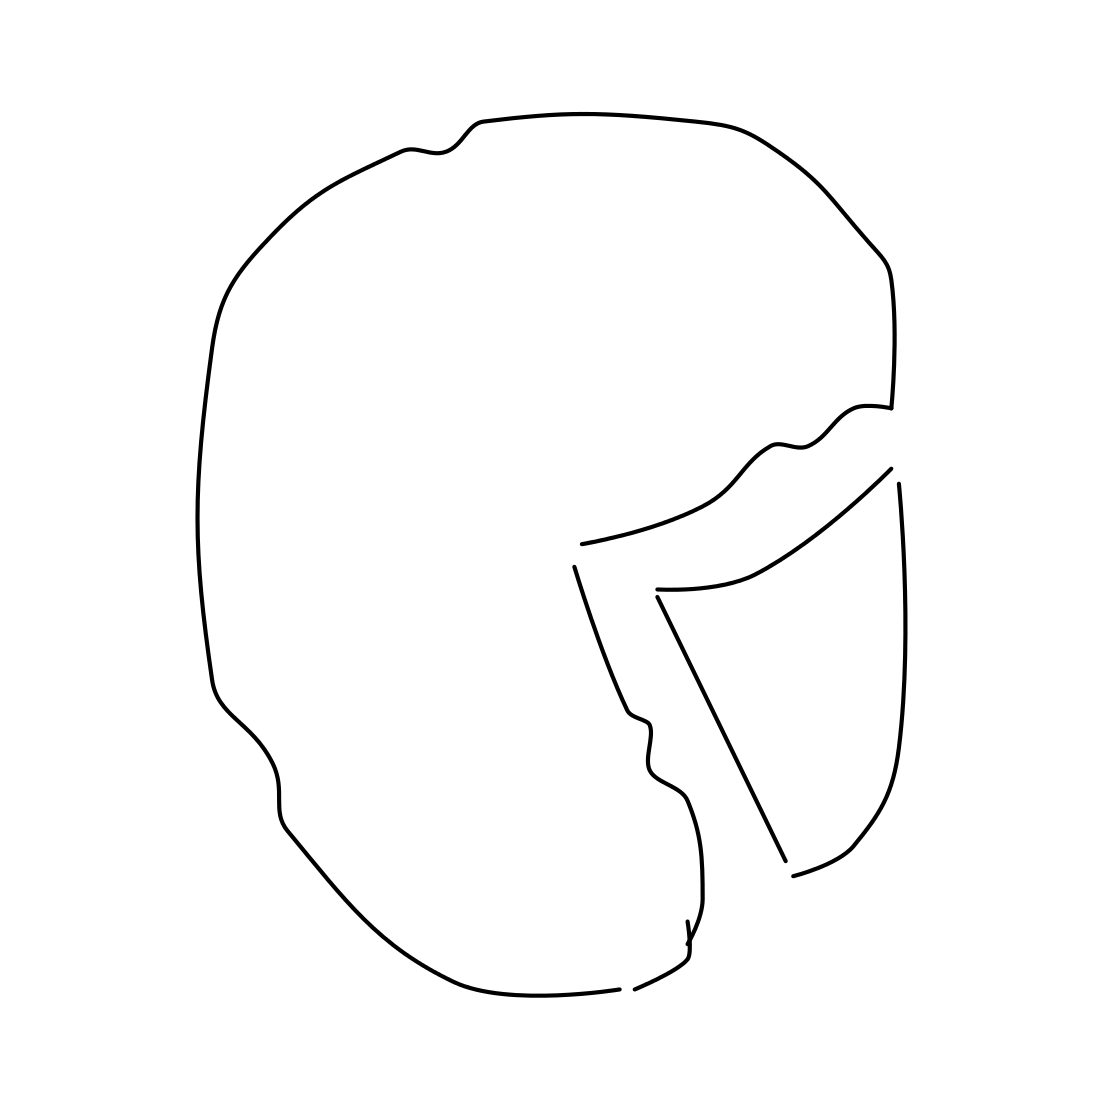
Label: pizza